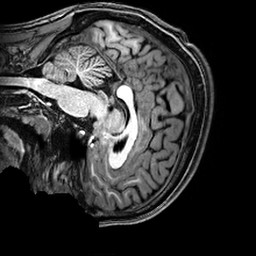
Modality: T1w
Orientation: sagittal
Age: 24
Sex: male